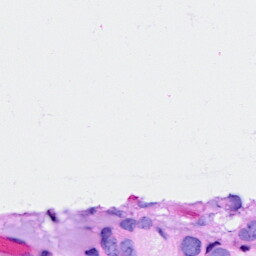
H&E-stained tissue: Breast